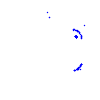
Particle: pion